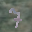
Label: 7